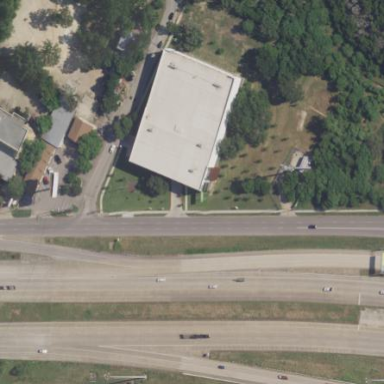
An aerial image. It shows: Building housing storage rental shop.